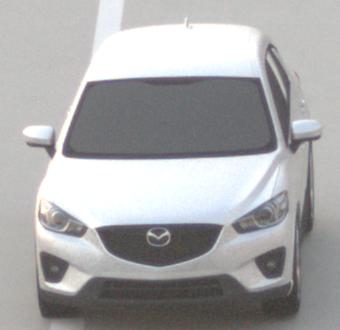
Make: Mazda
Model: CX-5 2.0 SKYACTIV-G 160
Detailed model: CX-5 (GH)
Model produced from: 2012/04
Model produced until: 2015/02
Doors: 5
Color: white
Road condition: dry road
Daytime: dawn
Contrast: low contrast